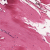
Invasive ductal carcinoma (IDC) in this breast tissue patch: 0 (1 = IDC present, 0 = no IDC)